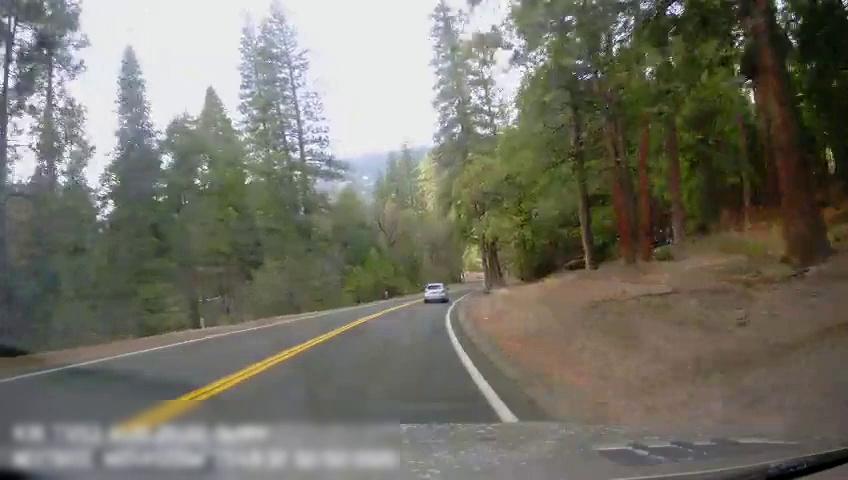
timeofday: Day
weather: Sunny
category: Drivable Space
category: Vehicles | Car
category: Lanes | Opposite Lane
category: Lanes | Current Lane
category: Lanes | Current Lane
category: Lanes | Current Lane